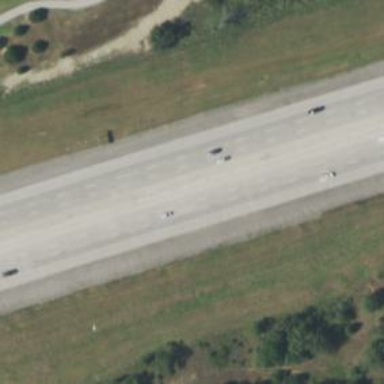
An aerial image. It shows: Motorway.